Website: crate-barrel
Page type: payment
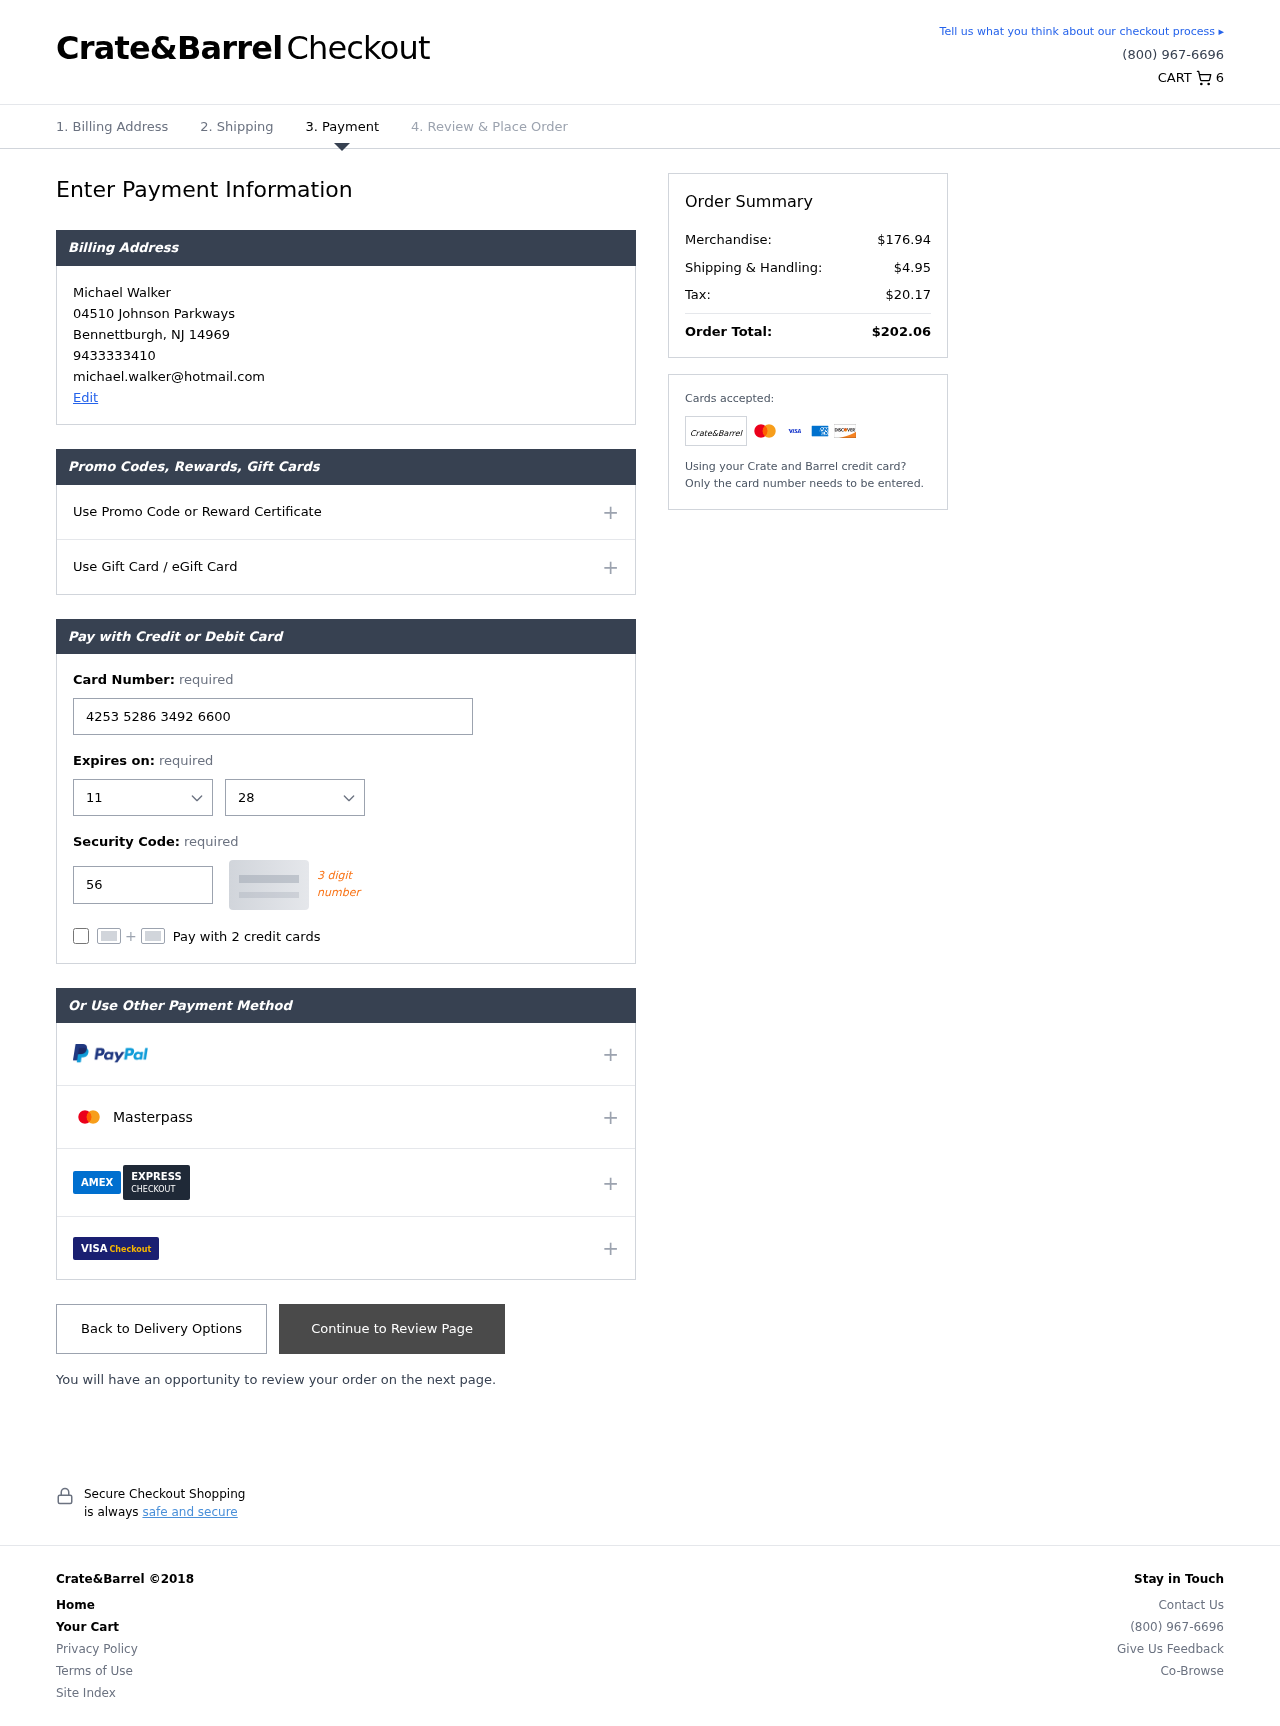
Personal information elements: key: PII_CARD_CVV
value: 564
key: PII_CARD_EXPIRY_MONTH
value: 11
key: PII_CARD_EXPIRY_YEAR
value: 28
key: PII_CARD_NUMBER
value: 4253 5286 3492 6600
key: PII_CITY
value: Bennettburgh
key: PII_EMAIL
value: michael.walker@hotmail.com
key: PII_FULLNAME
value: Michael Walker
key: PII_PHONE
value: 9433333410
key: PII_POSTCODE
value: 14969
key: PII_STATE_ABBR
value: NJ
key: PII_STREET
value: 04510 Johnson Parkways
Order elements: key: ORDER_NUM_ITEMS
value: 6
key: ORDER_SUBTOTAL
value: $176.94
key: ORDER_SHIPPING_COST
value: $4.95
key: ORDER_TAX
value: $20.17
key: ORDER_TOTAL
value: $202.06